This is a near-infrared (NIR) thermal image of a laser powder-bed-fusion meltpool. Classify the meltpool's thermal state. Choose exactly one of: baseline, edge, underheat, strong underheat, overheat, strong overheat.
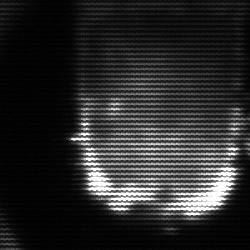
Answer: baseline